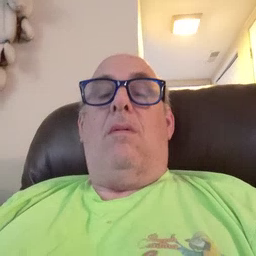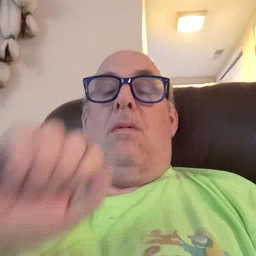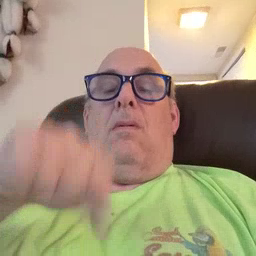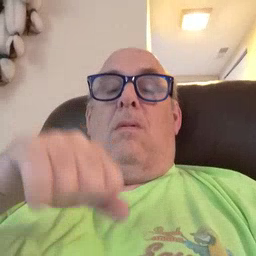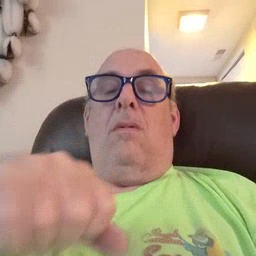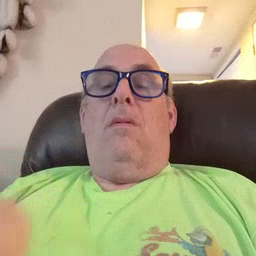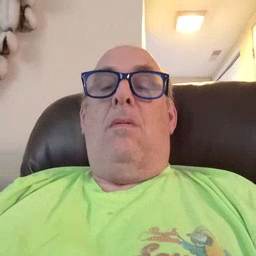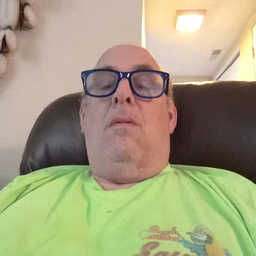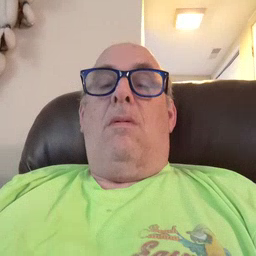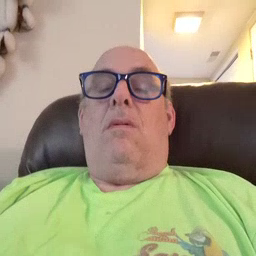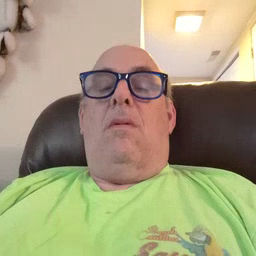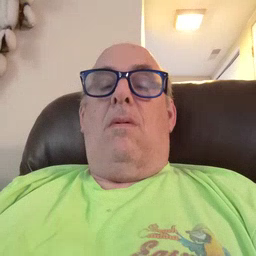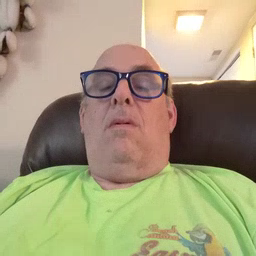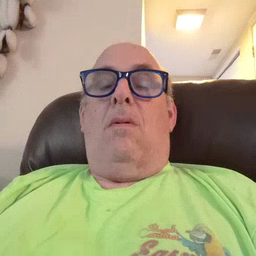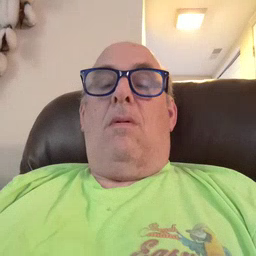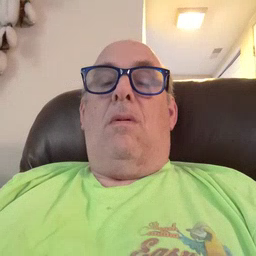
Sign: yes